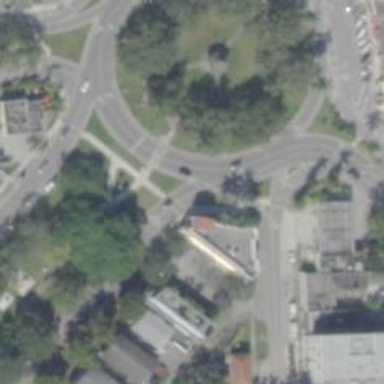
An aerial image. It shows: Secondary road made of asphalt leading to roundabout.